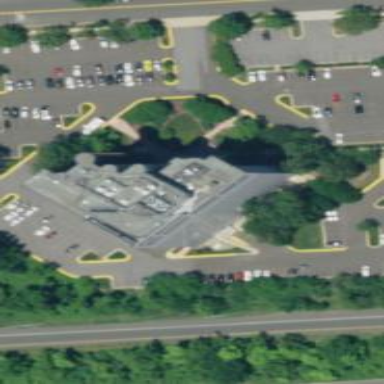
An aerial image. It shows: Office building.